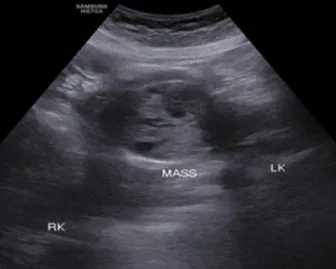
Well-defined solid mass of heterogeneous echotexture arising from isthmus of HSK.
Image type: radiology (ultrasound)